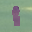
Label: 1